Question: I'm successful in creating an application for Tracking Email Reads using ASP.NET by following the below url
> <URL>
Everything is working fine but its not working with Gmail. Gmail is appending its own path in src attribute.

Need your suggestions on further approach to fix this.
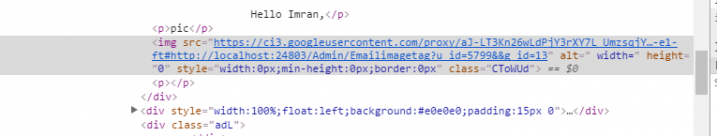
Answer: I placed my image in a local folder and it is working fine for yahoo but not in Gmail.
I solved this, just by putting the image in a <URL>.